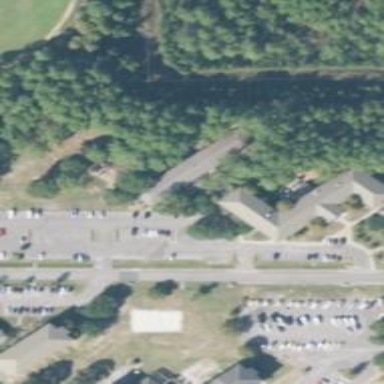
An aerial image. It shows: Building that is motel.